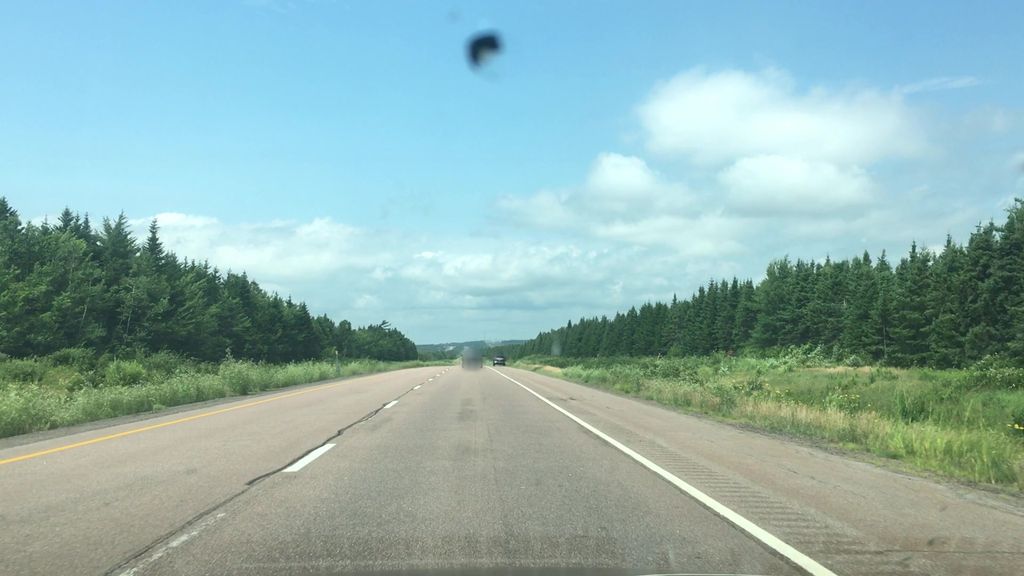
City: charlottetown